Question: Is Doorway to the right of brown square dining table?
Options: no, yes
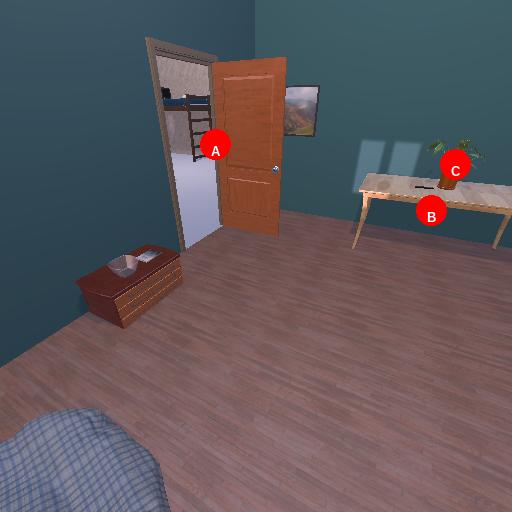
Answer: no